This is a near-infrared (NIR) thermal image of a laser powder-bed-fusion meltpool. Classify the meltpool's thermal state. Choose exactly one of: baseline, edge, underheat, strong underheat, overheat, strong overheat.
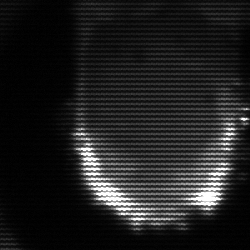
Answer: baseline